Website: bh-photo
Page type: payment
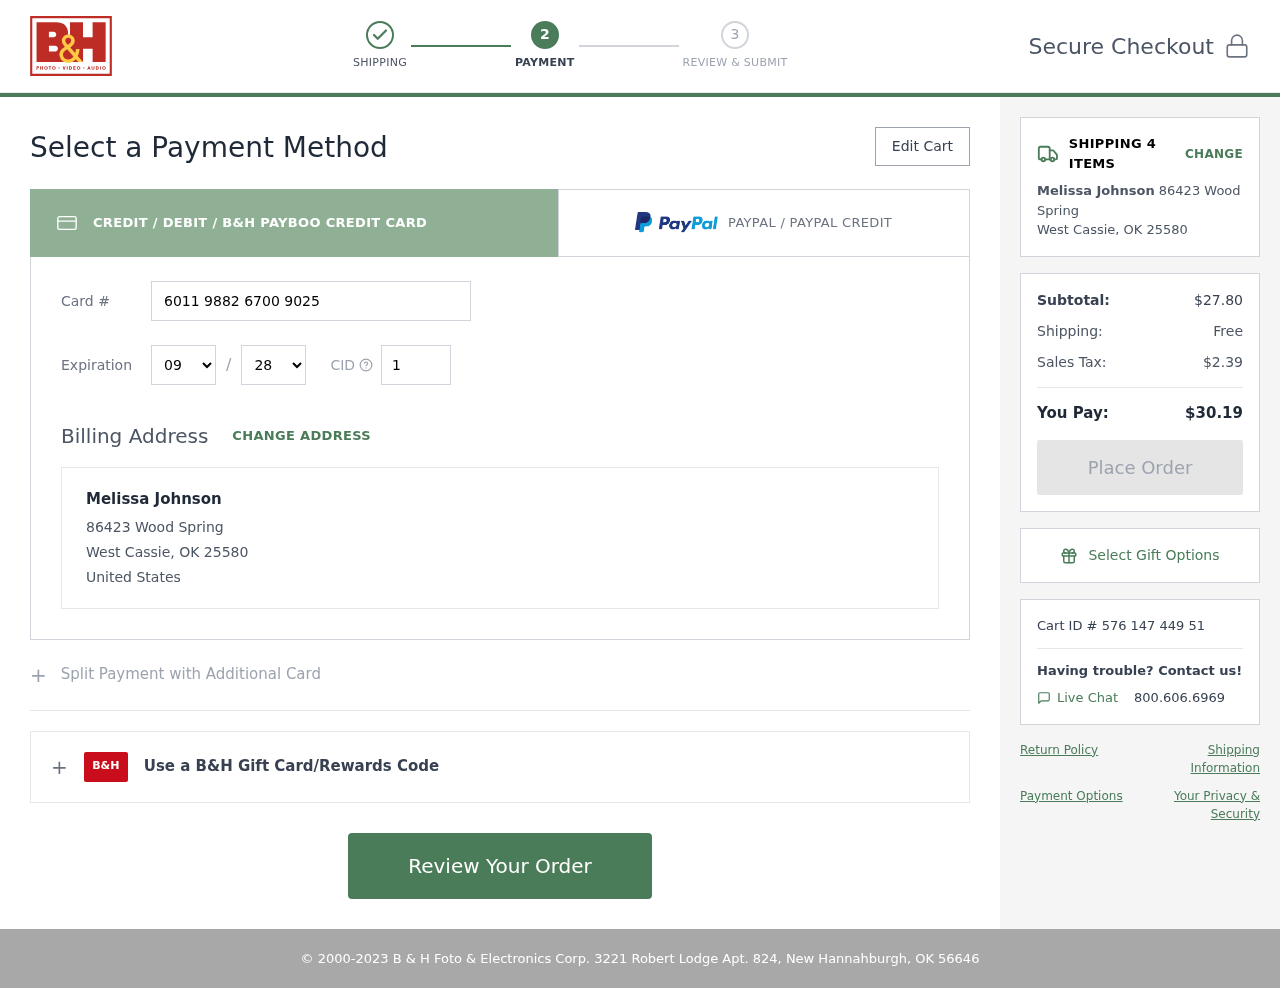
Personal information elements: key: PII_CARD_CVV
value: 117
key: PII_CARD_EXPIRY_MONTH
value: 09
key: PII_CARD_EXPIRY_YEAR
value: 28
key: PII_CARD_NUMBER
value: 6011 9882 6700 9025
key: PII_CITY_STATE_ZIP
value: West Cassie, OK 25580
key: PII_COUNTRY
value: United States
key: PII_FULLNAME
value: Melissa Johnson
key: PII_STREET
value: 86423 Wood Spring
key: PII_FULLNAME2
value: Melissa Johnson
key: PII_STREET2
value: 86423 Wood Spring
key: PII_CITY_STATE_ZIP2
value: West Cassie, OK 25580
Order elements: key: ORDER_NUM_ITEMS
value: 4
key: ORDER_SUBTOTAL
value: $27.80
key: ORDER_SHIPPING_COST
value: Free
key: ORDER_TAX
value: $2.39
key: ORDER_TOTAL
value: $30.19
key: ORDER_ID
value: Cart ID # 576 147 449 51